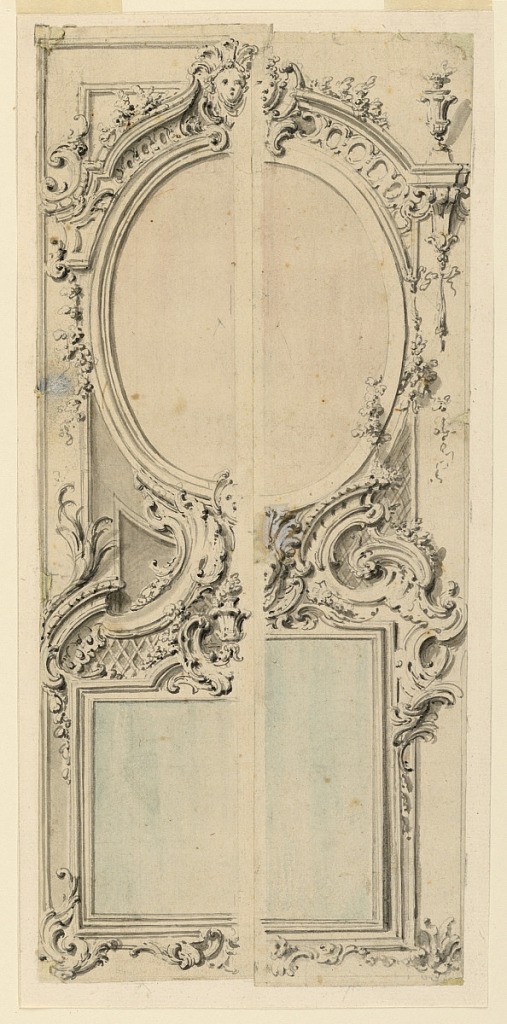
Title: Design for a Panel with Two Mirrors
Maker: Gilles-Marie Oppenord, French, 1672–1742
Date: before 1742
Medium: Pen and black ink, brush and water color over black chalk on paper
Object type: Drawing
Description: The edge of the design of right half (2) is pasted over that of a left half (1).  Either design includes an upper oval and a lower oblong mirror.  (1) suggests horizontal, (2) vertical, lower mirrors.  Either design suggests a female mask in the top center of the upper mirror, (A) a second one in the bottom center of the upper mirror and a vase over the center of the bottom mirror.